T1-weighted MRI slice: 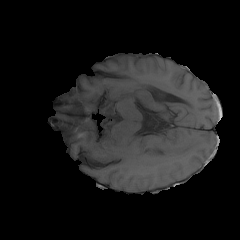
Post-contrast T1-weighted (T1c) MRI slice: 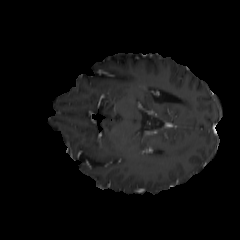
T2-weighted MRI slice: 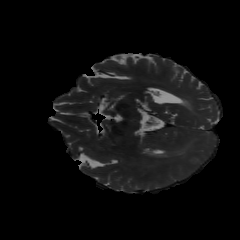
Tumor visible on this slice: yes